Interaction volume radius: 5 \u00c5
Interaction volume height: 15 \u00c5
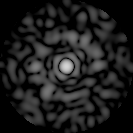
Disorder parameter: 0.7743